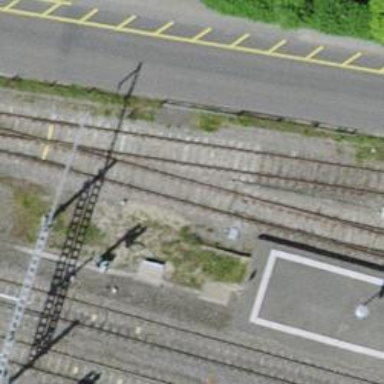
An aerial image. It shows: Railway switch.